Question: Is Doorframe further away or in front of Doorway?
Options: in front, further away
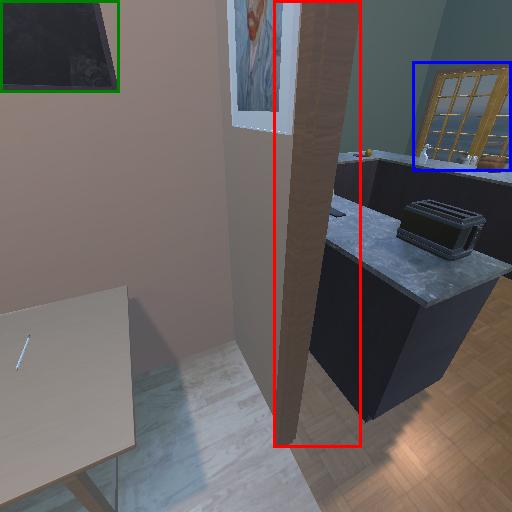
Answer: in front